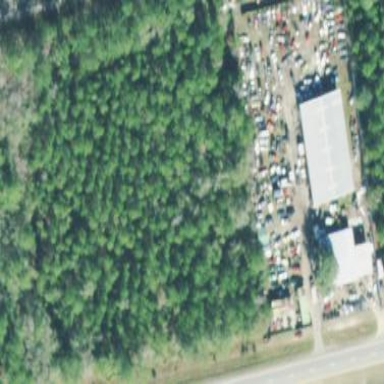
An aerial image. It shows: Industrial area designated as scrap yard.